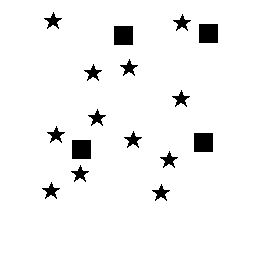
Squares: 4
Triangles: 0
Stars: 12
Total shapes: 16